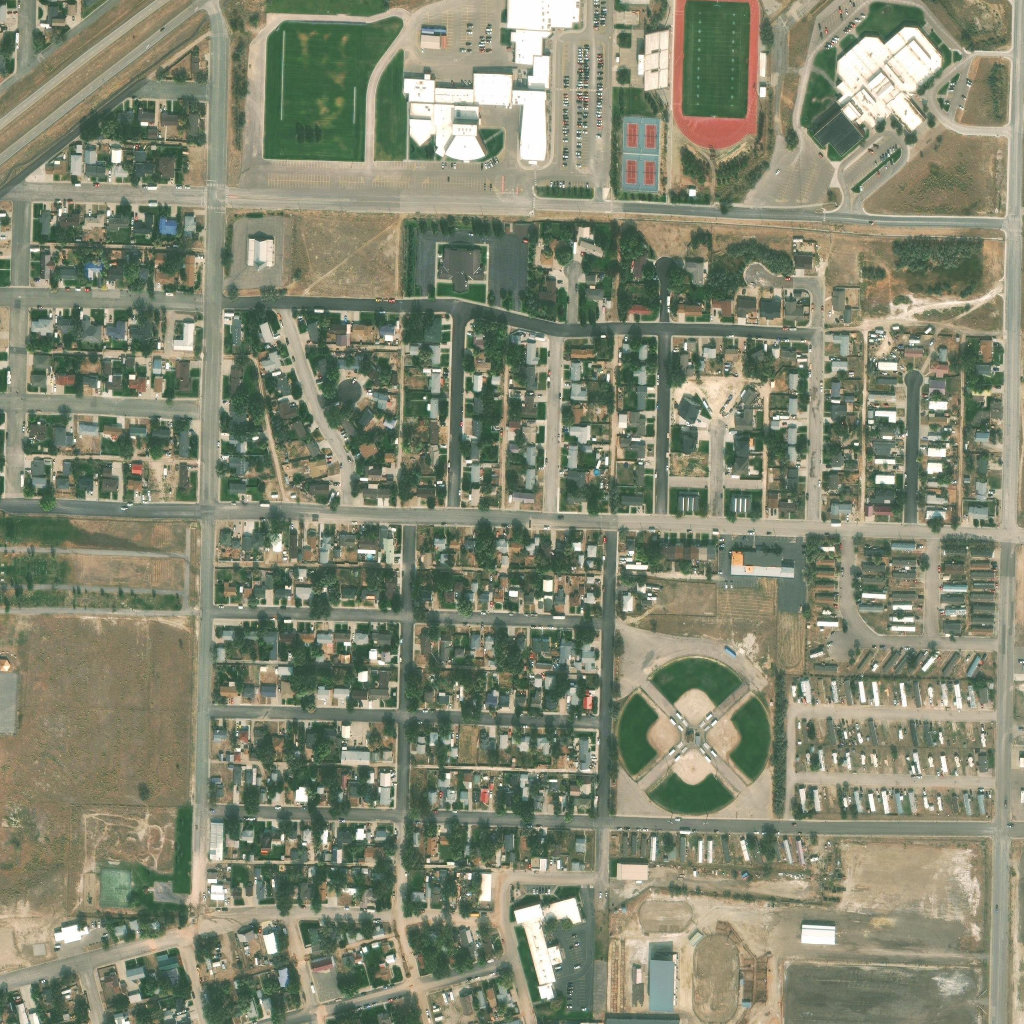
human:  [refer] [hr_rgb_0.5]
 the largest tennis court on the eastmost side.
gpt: <box>[[60, 11, 64, 18, 0]]</box>